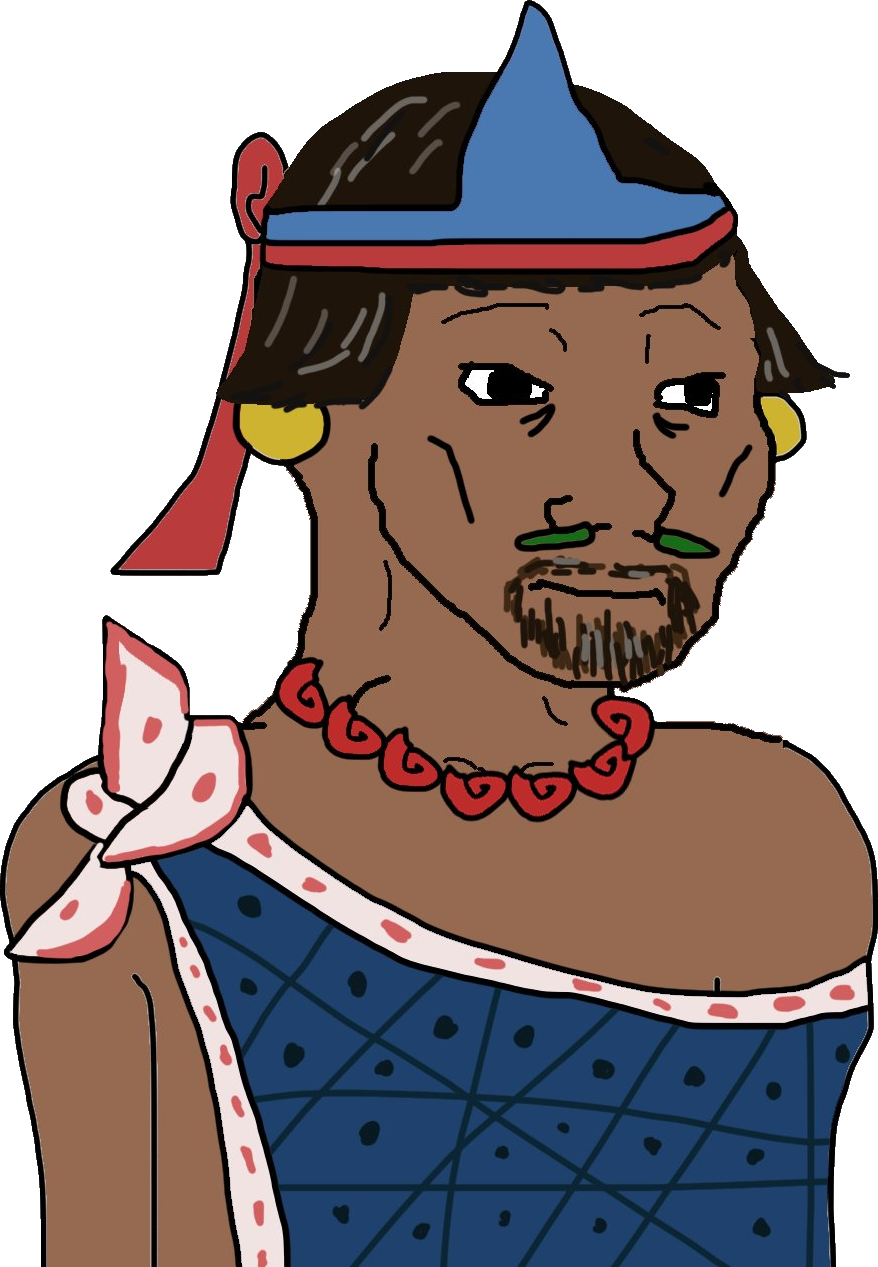
Label: 5_Doomer